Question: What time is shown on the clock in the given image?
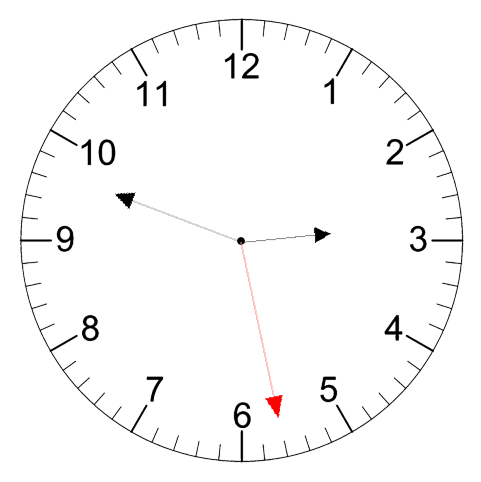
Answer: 02:48:28